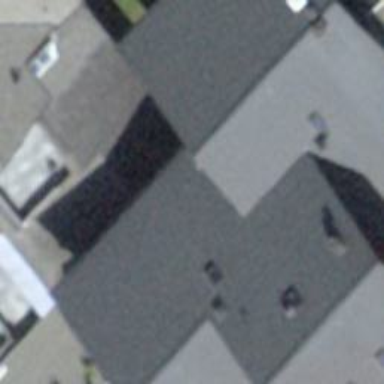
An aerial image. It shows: Hotel with gabled roof.